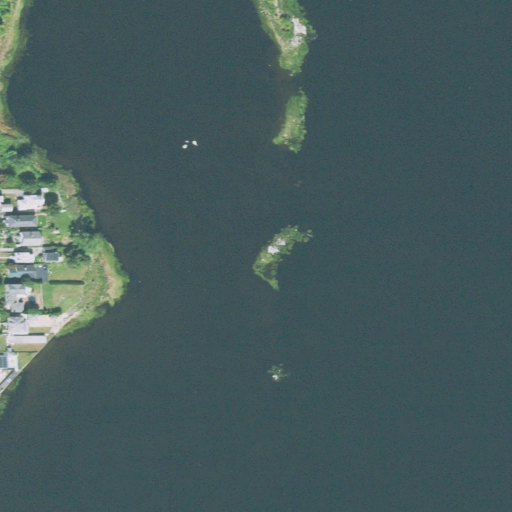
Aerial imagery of island in Rhode Island named Rock Island containing open water, medium intensity development, high intensity development, low intensity development, herbaceous wetlands, open development, barren land, and grassland